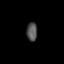
Tissue: prostate
Cell type: Fibroblasts
Senescence score: 0.7744
Nuclear area (px): 188
Mean DAPI intensity: 84.968